Question: I created a WCF service (the regular templete one) and tried to access the service. after that everything was fine. after i renamed (using refactoring the name of IService and Service) OSDataService and IOSDataService i got the following error while accessing the srv file :

how can i rename it without getting this error?
i tried also changing it in the web.config file and still the same problem.
Anybody had this problem?
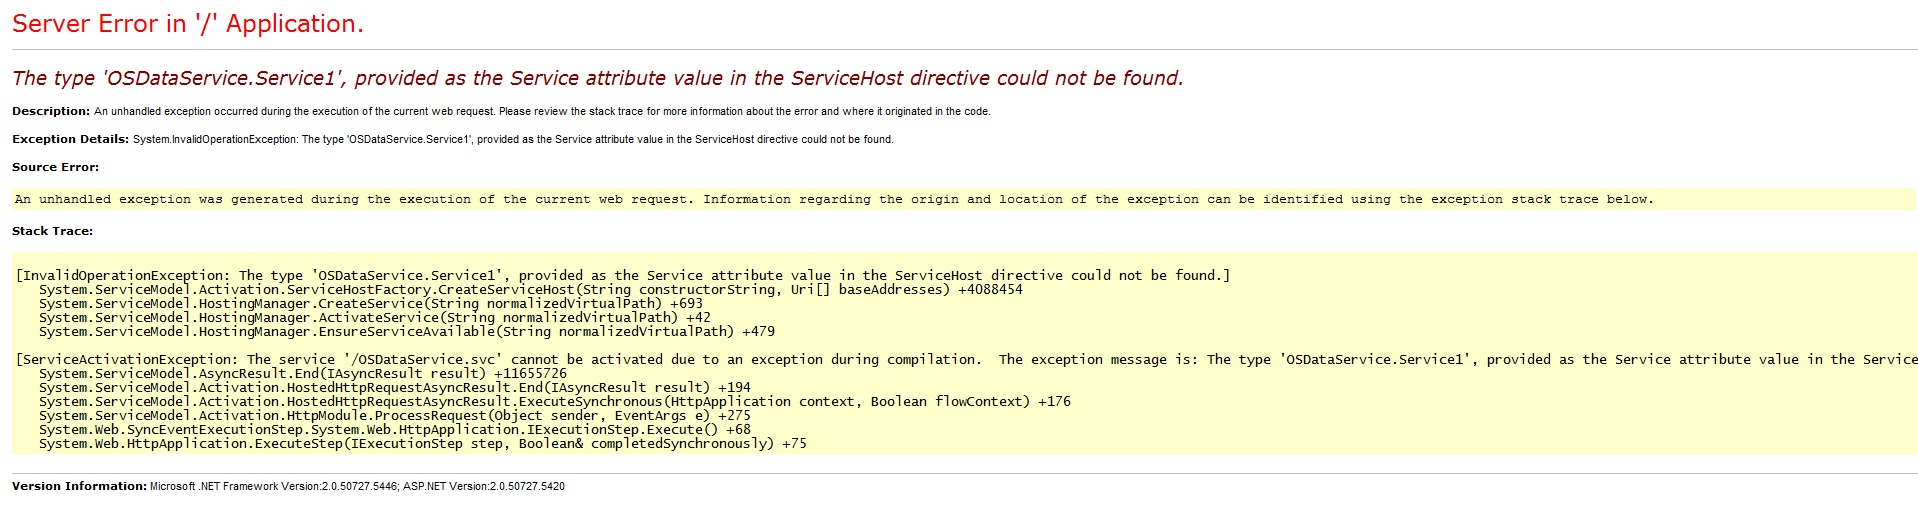
Answer: Well solved it:
you need first to rename the Iservice on the solution explorer, then refactor the service and refactor again all the data (VS2010 will tell you what to do) only then rename the service name (on the solution explorer)